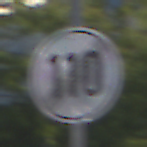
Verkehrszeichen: EndeGeschwindigkeit110
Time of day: MorningAfternoon
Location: Outdoor (Urban)
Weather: Clear
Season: NotSpecified
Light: Natural